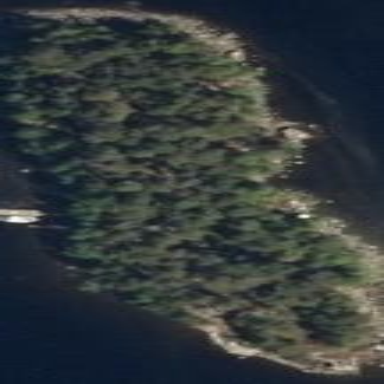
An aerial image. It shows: Islet covered with woodland.